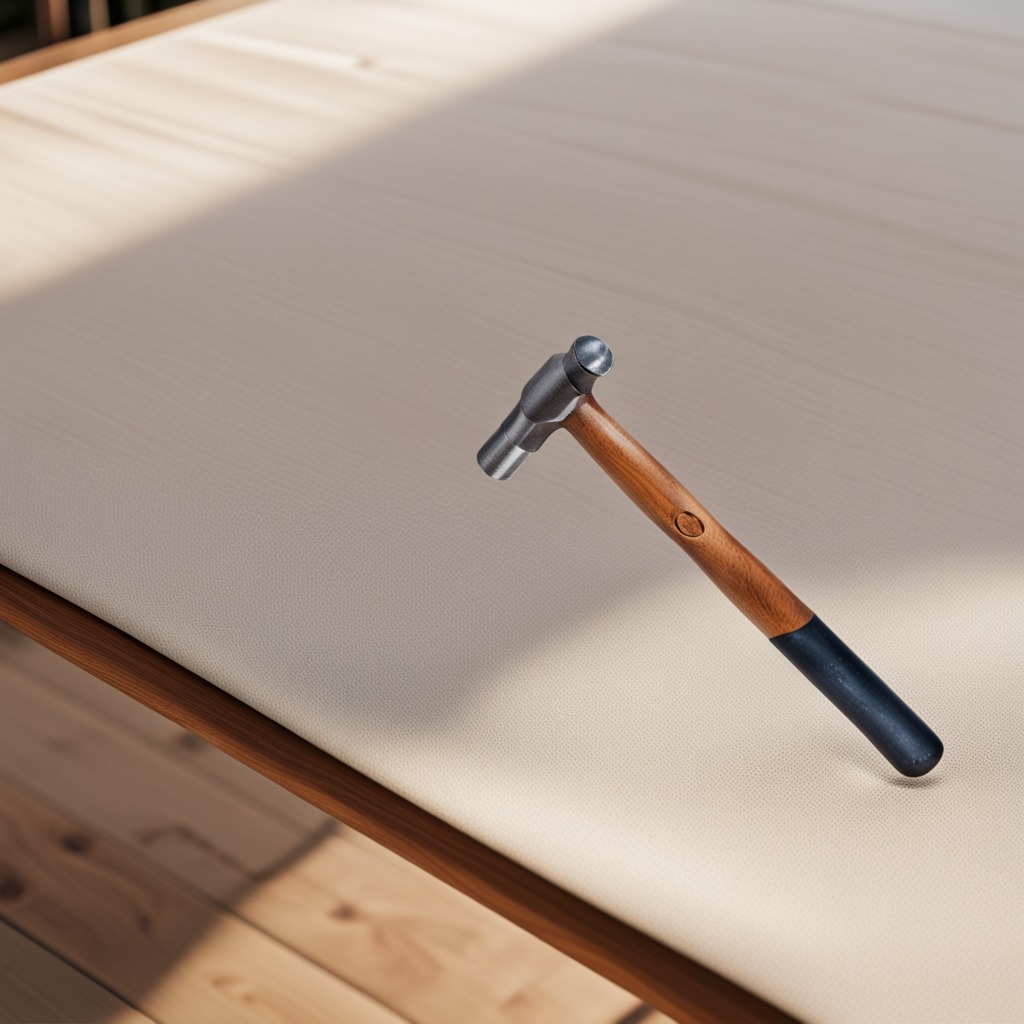
A hammer lies on a wooden table in an outdoor workshop during daytime bright natural light soft shadows worn but beneath the cloth